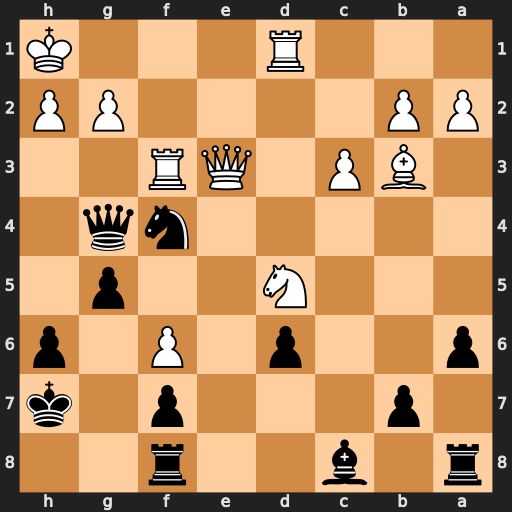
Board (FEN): r1b2r2/1p3p1k/p2p1P1p/3N2p1/5nq1/1BP1QR2/PP4PP/3R3K
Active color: b
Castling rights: -
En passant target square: -
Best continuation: Qxg2#